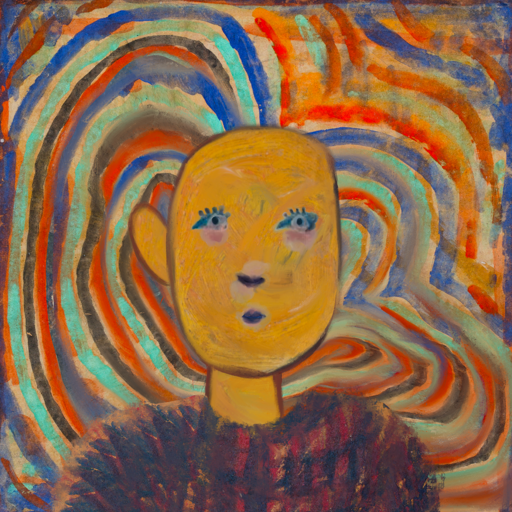
Background: Sisters, Head And Neck Front: After_Raid, Face Front: Hill_Girl, Bust: In_The_Sun, Hair Front: Blank, Head Accessory: Blank, Second Necklace: Blank, Necklace: Blank, Baby: Blank